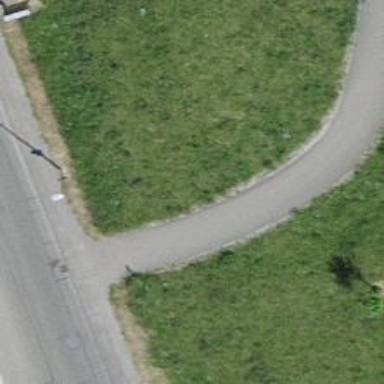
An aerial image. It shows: Asphalt footway.